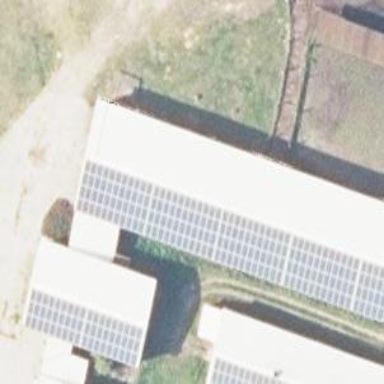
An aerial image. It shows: Building equipped with small solar photovoltaic panel for generating electricity.